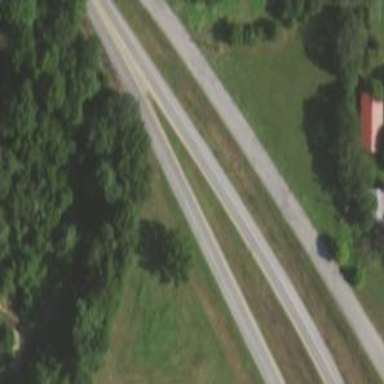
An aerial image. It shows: Secondary road.